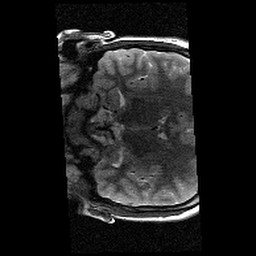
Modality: T2w
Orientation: coronal
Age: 10
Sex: female
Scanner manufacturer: siemens
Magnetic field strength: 3 T
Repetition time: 9.23 s
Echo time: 0.067 s